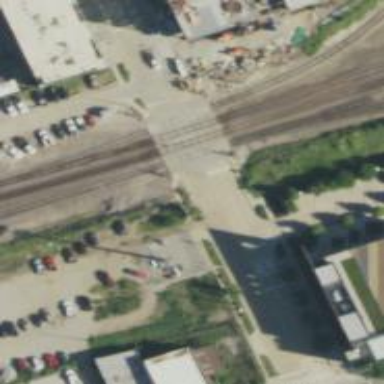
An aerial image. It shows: Railway crossing.